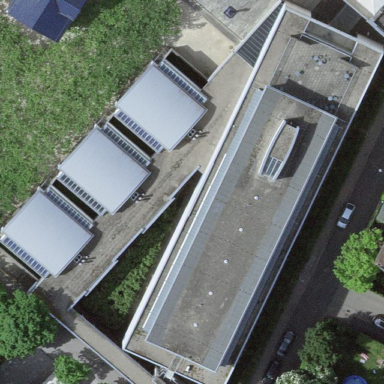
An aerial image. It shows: University building.